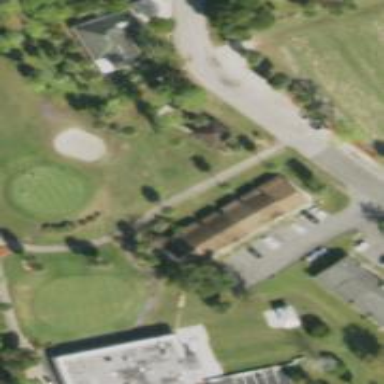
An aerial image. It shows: Path designated for golf carts.